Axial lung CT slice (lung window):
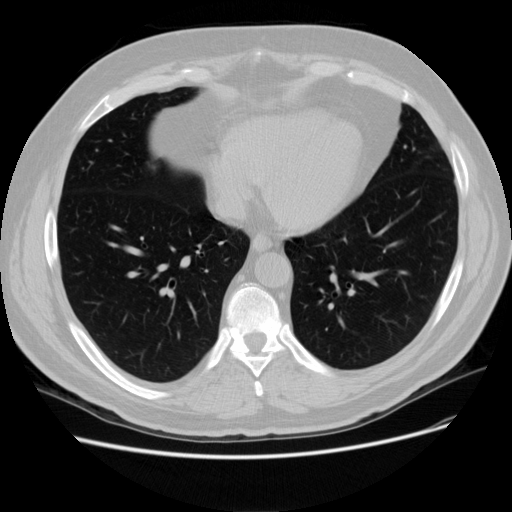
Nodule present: no